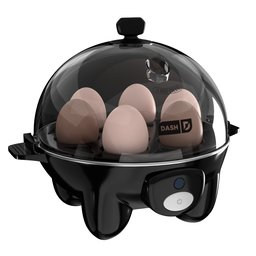
Label: appliances